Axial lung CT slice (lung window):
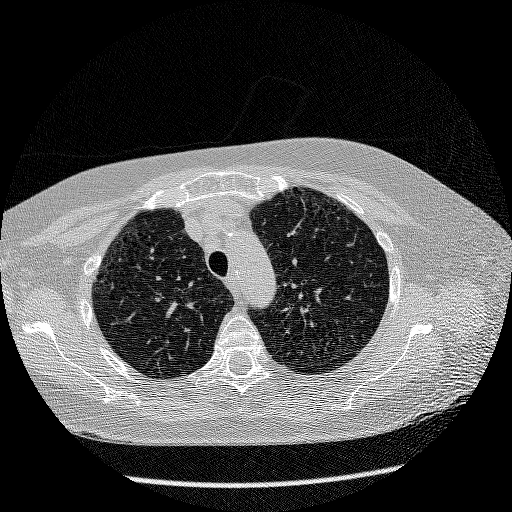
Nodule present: no